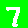
Digit: 7